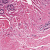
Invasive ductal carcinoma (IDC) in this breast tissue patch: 0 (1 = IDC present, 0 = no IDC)